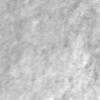
Label: no_change